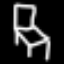
Label: chair